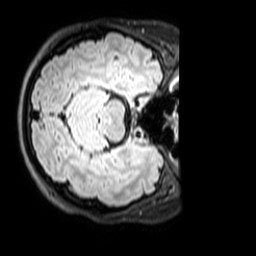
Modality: T1w
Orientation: axial
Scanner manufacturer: philips
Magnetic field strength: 3 T
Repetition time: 4.8 s
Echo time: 0.2586 s